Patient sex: M
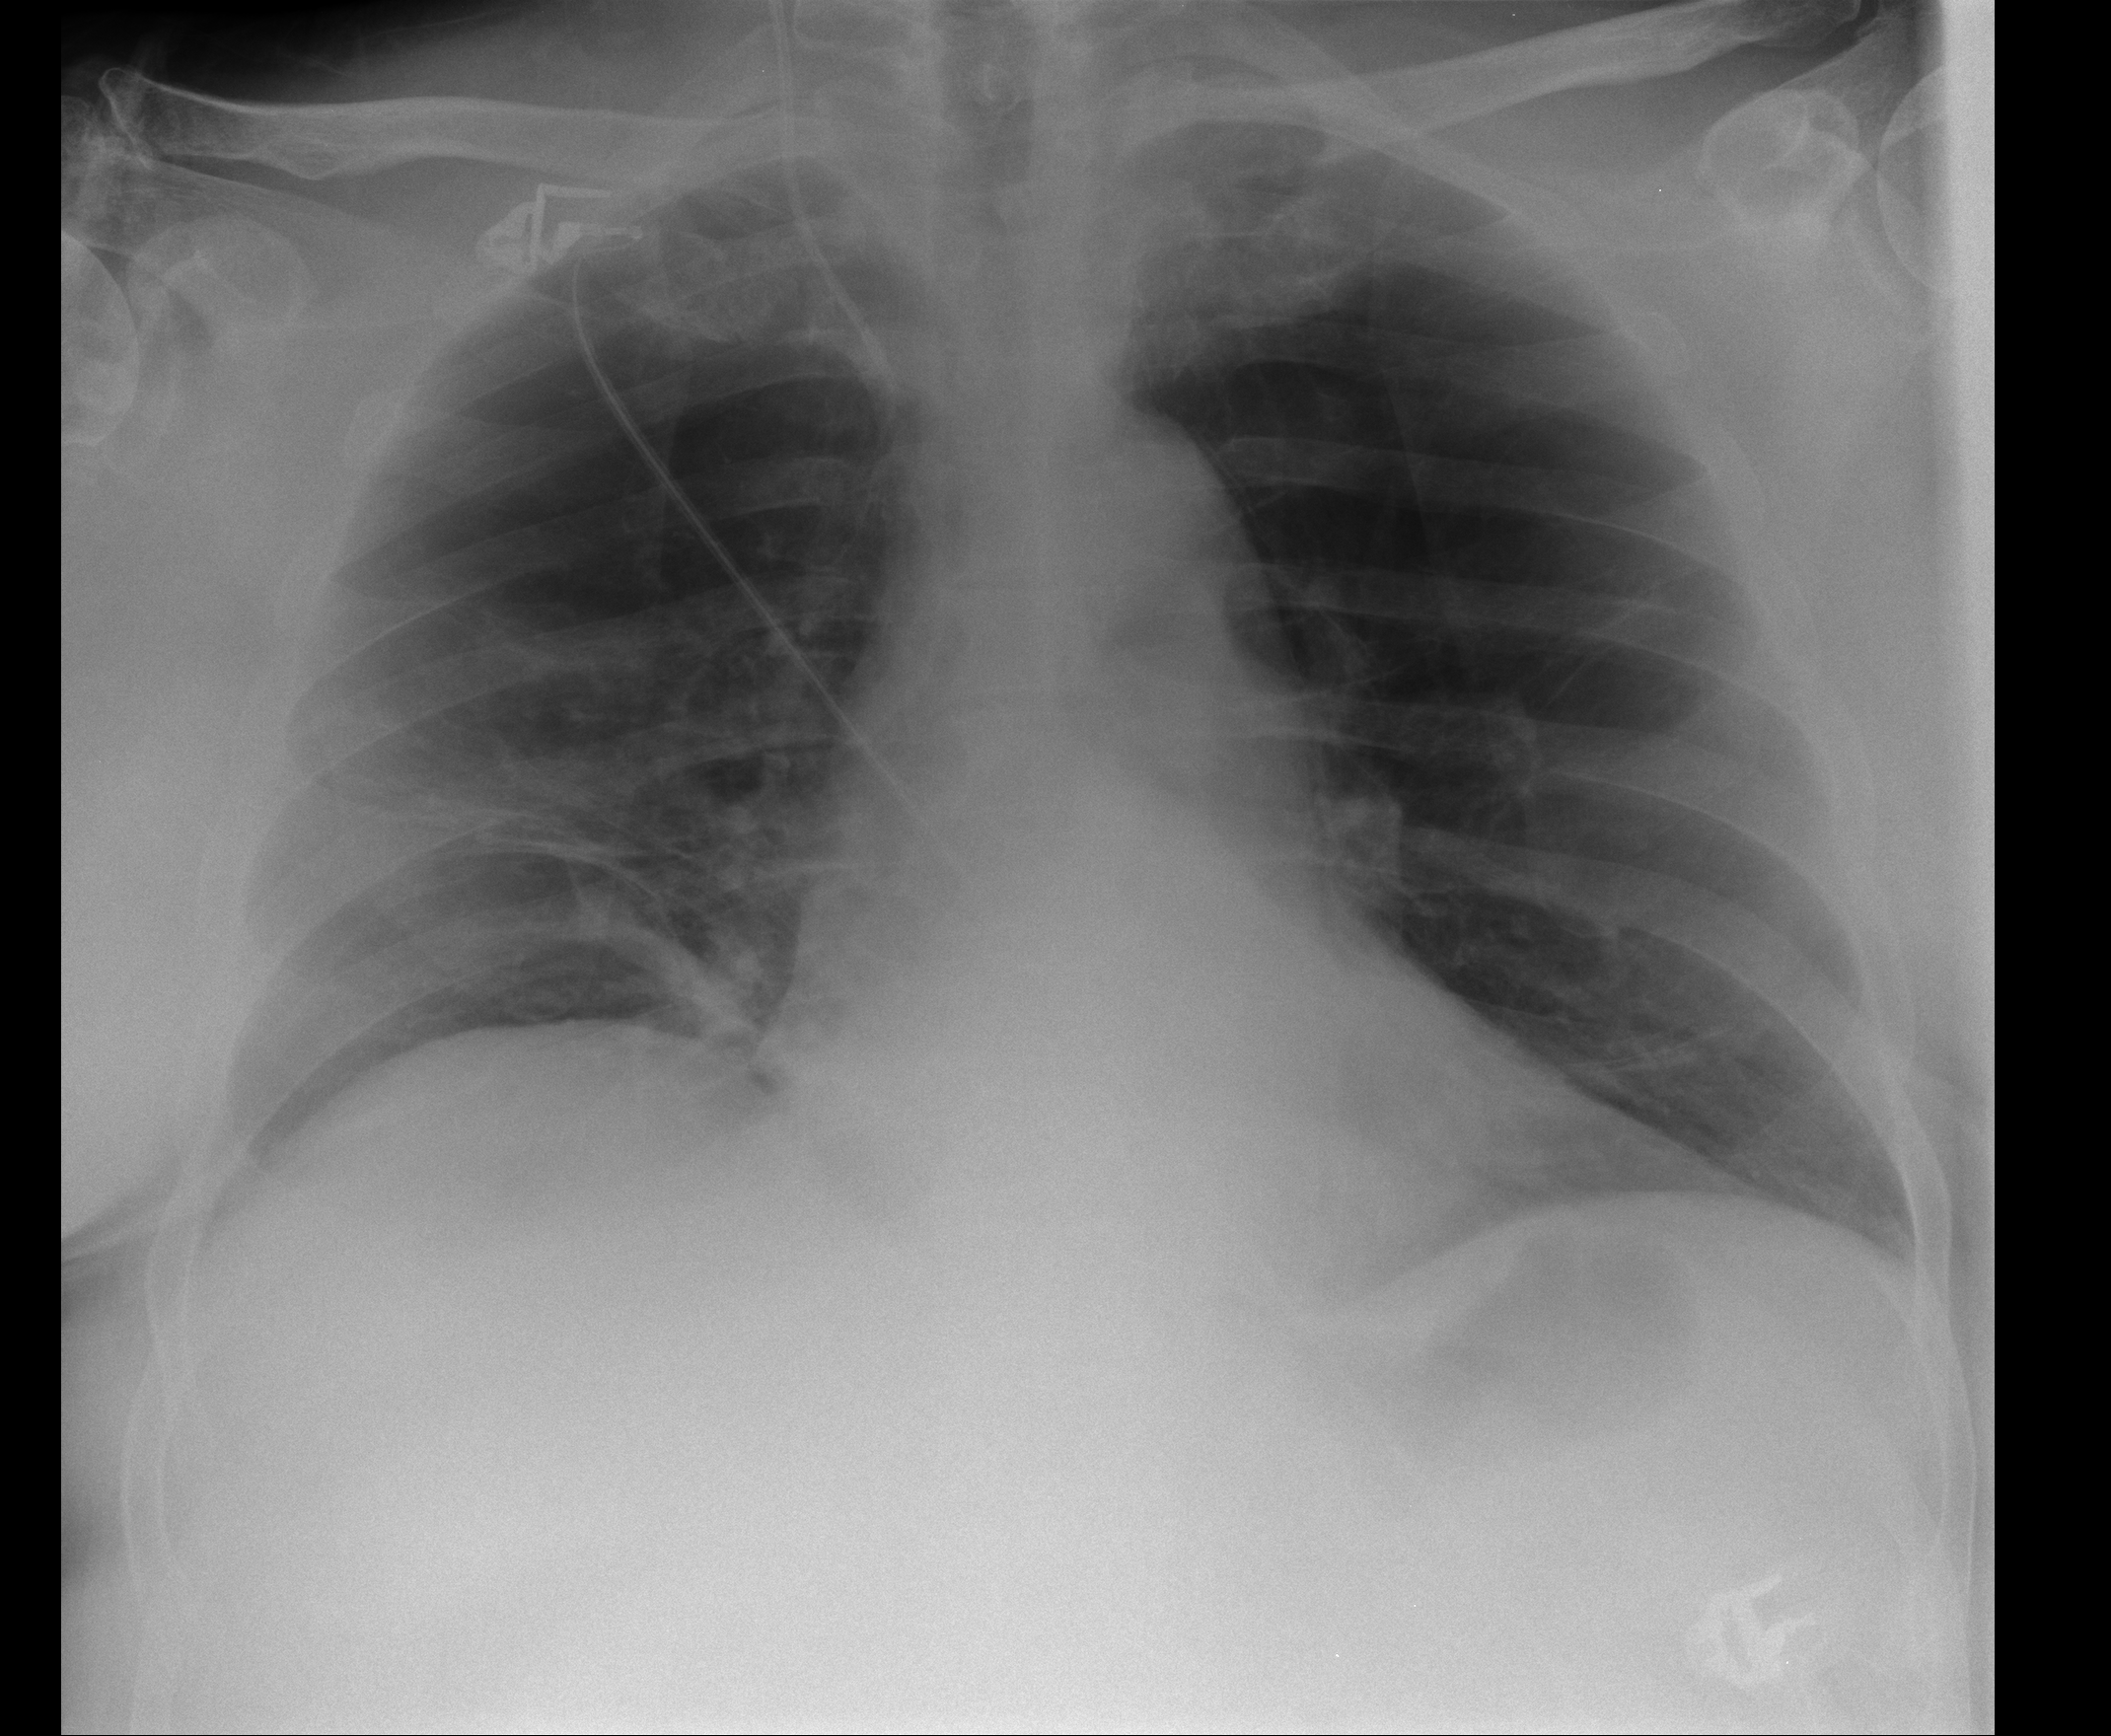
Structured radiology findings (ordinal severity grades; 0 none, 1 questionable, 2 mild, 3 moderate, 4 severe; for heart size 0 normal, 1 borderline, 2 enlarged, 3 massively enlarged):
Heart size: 1
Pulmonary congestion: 0
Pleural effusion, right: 0
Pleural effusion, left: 1
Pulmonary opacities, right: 1
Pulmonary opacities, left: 0
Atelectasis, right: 2
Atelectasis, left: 1